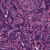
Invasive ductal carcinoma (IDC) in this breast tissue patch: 1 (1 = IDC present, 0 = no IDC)